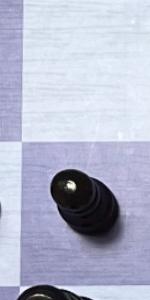
Label: Pawn_Black